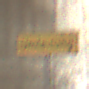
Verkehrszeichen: Umleitungsankuendigung
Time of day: Midday
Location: Roofed (Tunnel)
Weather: NotSpecified
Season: NotSpecified
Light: Natural